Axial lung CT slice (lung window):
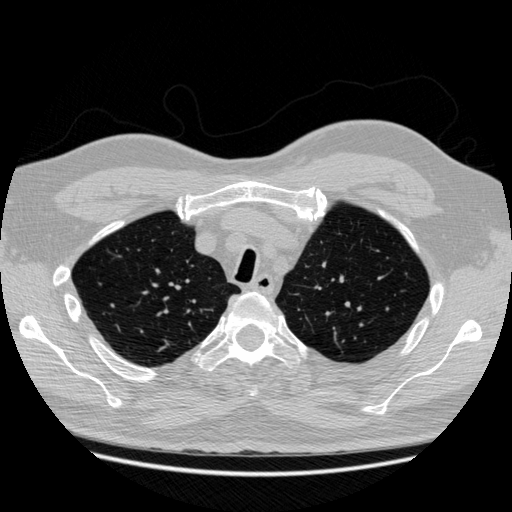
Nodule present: no